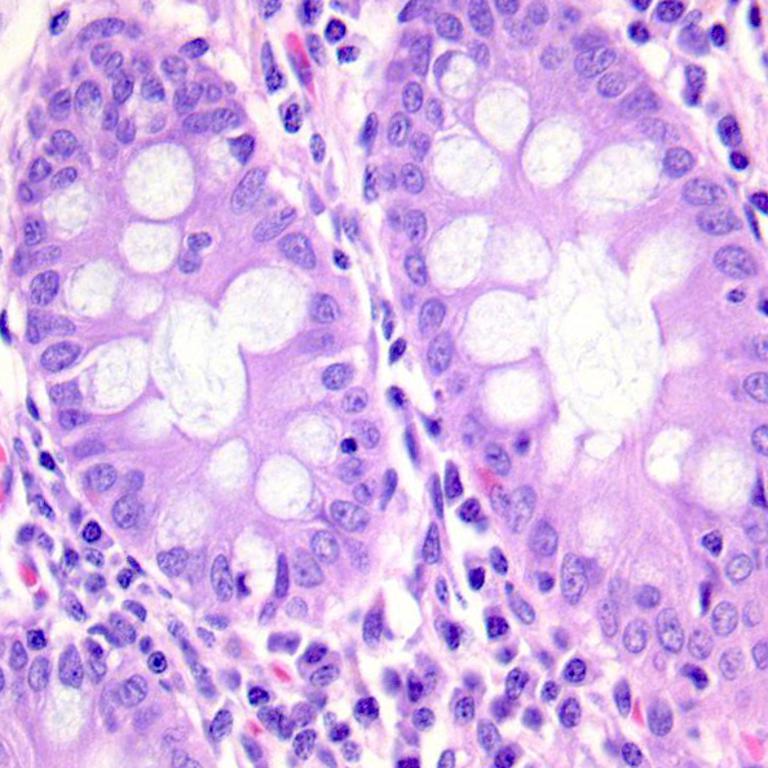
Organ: colon
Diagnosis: benign